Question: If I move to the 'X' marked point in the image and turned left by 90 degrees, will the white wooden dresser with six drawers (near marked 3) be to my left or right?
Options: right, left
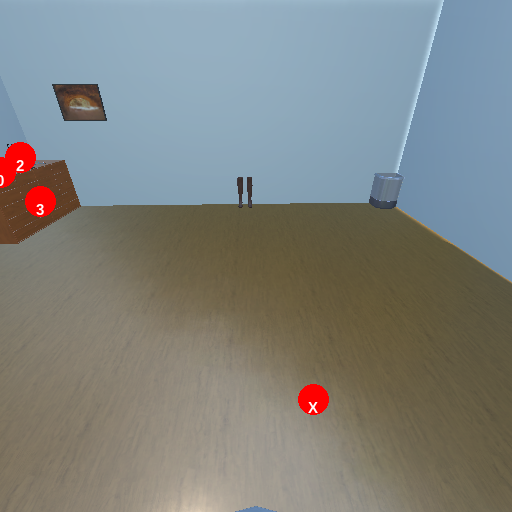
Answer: right